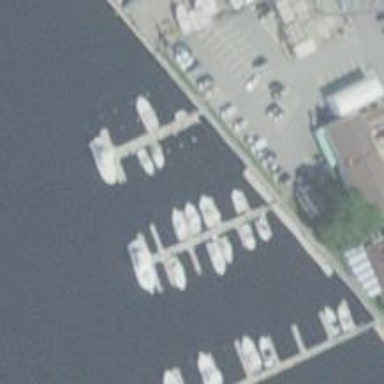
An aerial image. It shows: Man-made pier.